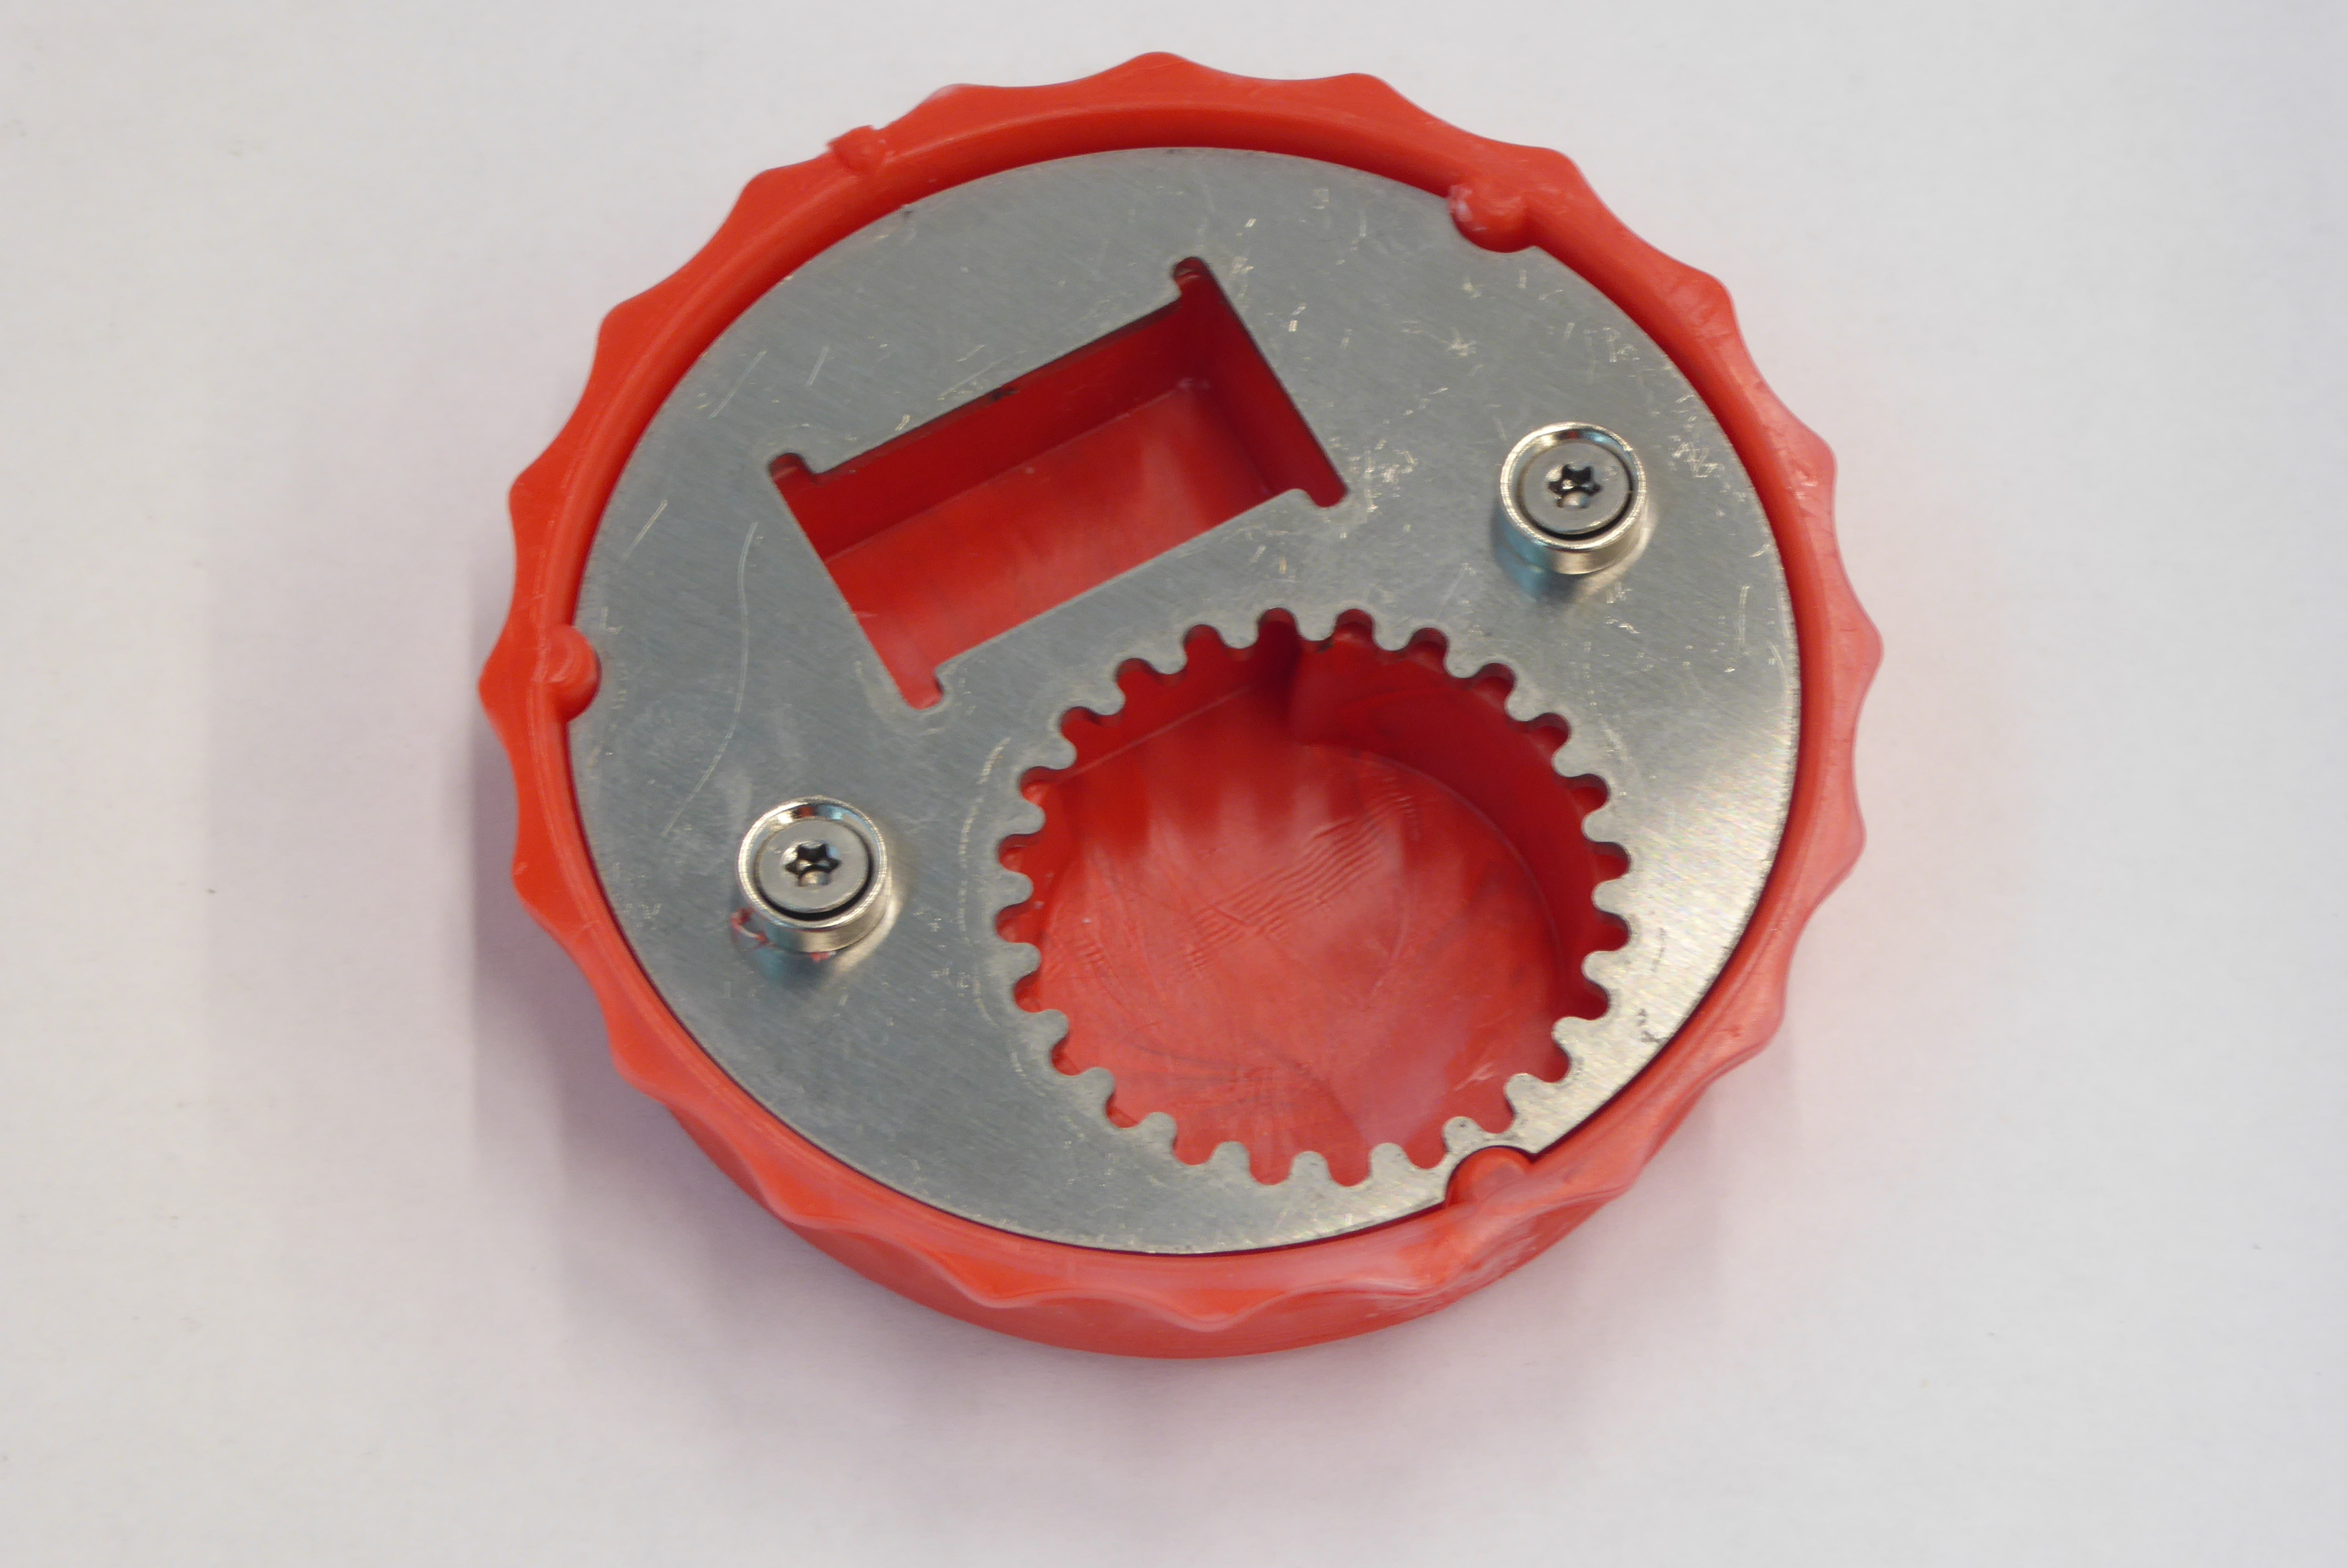
Label: Bottle Opener